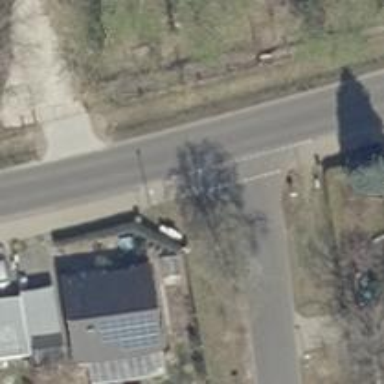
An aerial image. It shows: Road with "give way" sign.